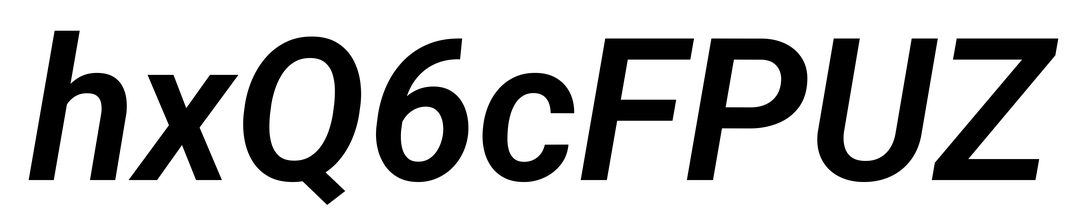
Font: Roboto-Italic_SemiBold_Italic